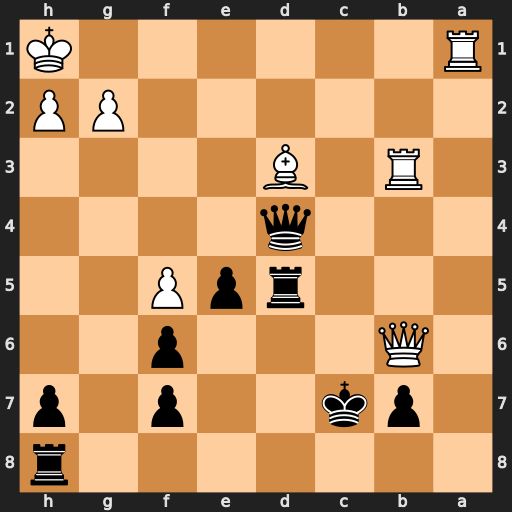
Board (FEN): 7r/1pk2p1p/1Q3p2/3rpP2/3q4/1R1B4/6PP/R6K
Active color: b
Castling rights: -
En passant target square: -
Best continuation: Qxb6 Rxb6 Kxb6